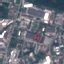
Label: Industrial